Question:
I want to load images Asynchronously from web to my Gridview in place of bubdub image without blocking the UI.
I want the app icons get loaded from web.
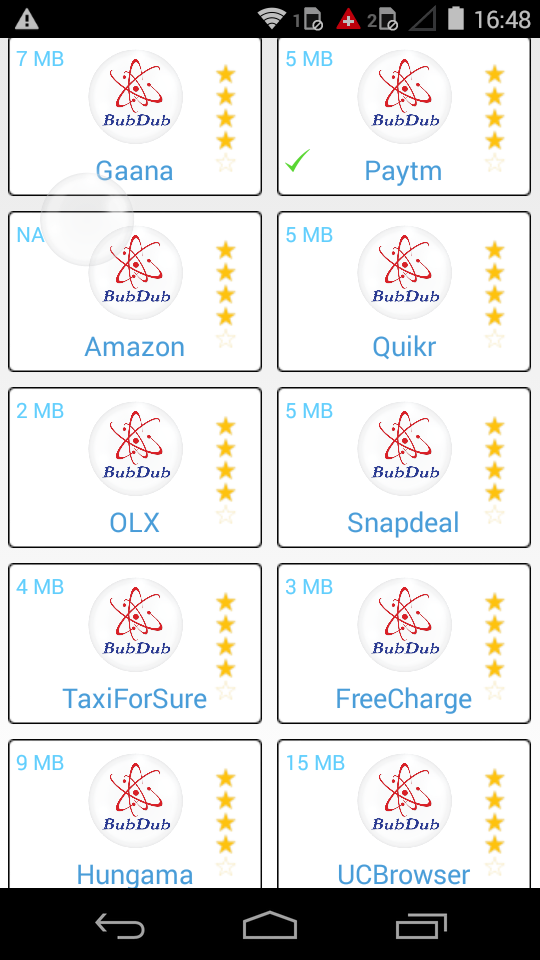
Answer: you can use picaso library for that
use
write below line in your adapter
this will not block ur ui
have a look at that <URL>